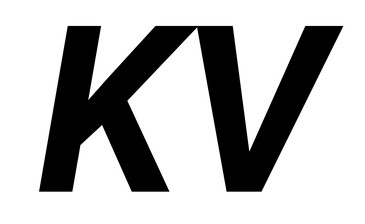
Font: Roboto-Italic_Bold_Italic